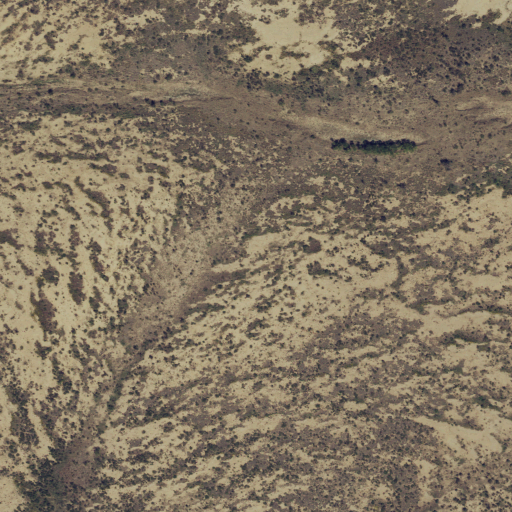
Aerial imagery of valley in Texas named Red Mill Draw containing shrub and grassland